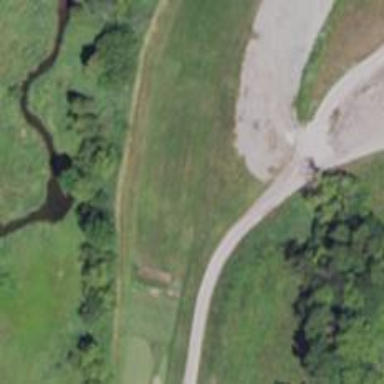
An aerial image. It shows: Grass area designated as golf tee.